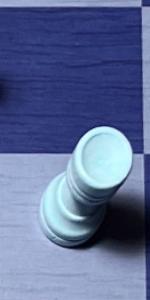
Label: Rook_White